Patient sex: F
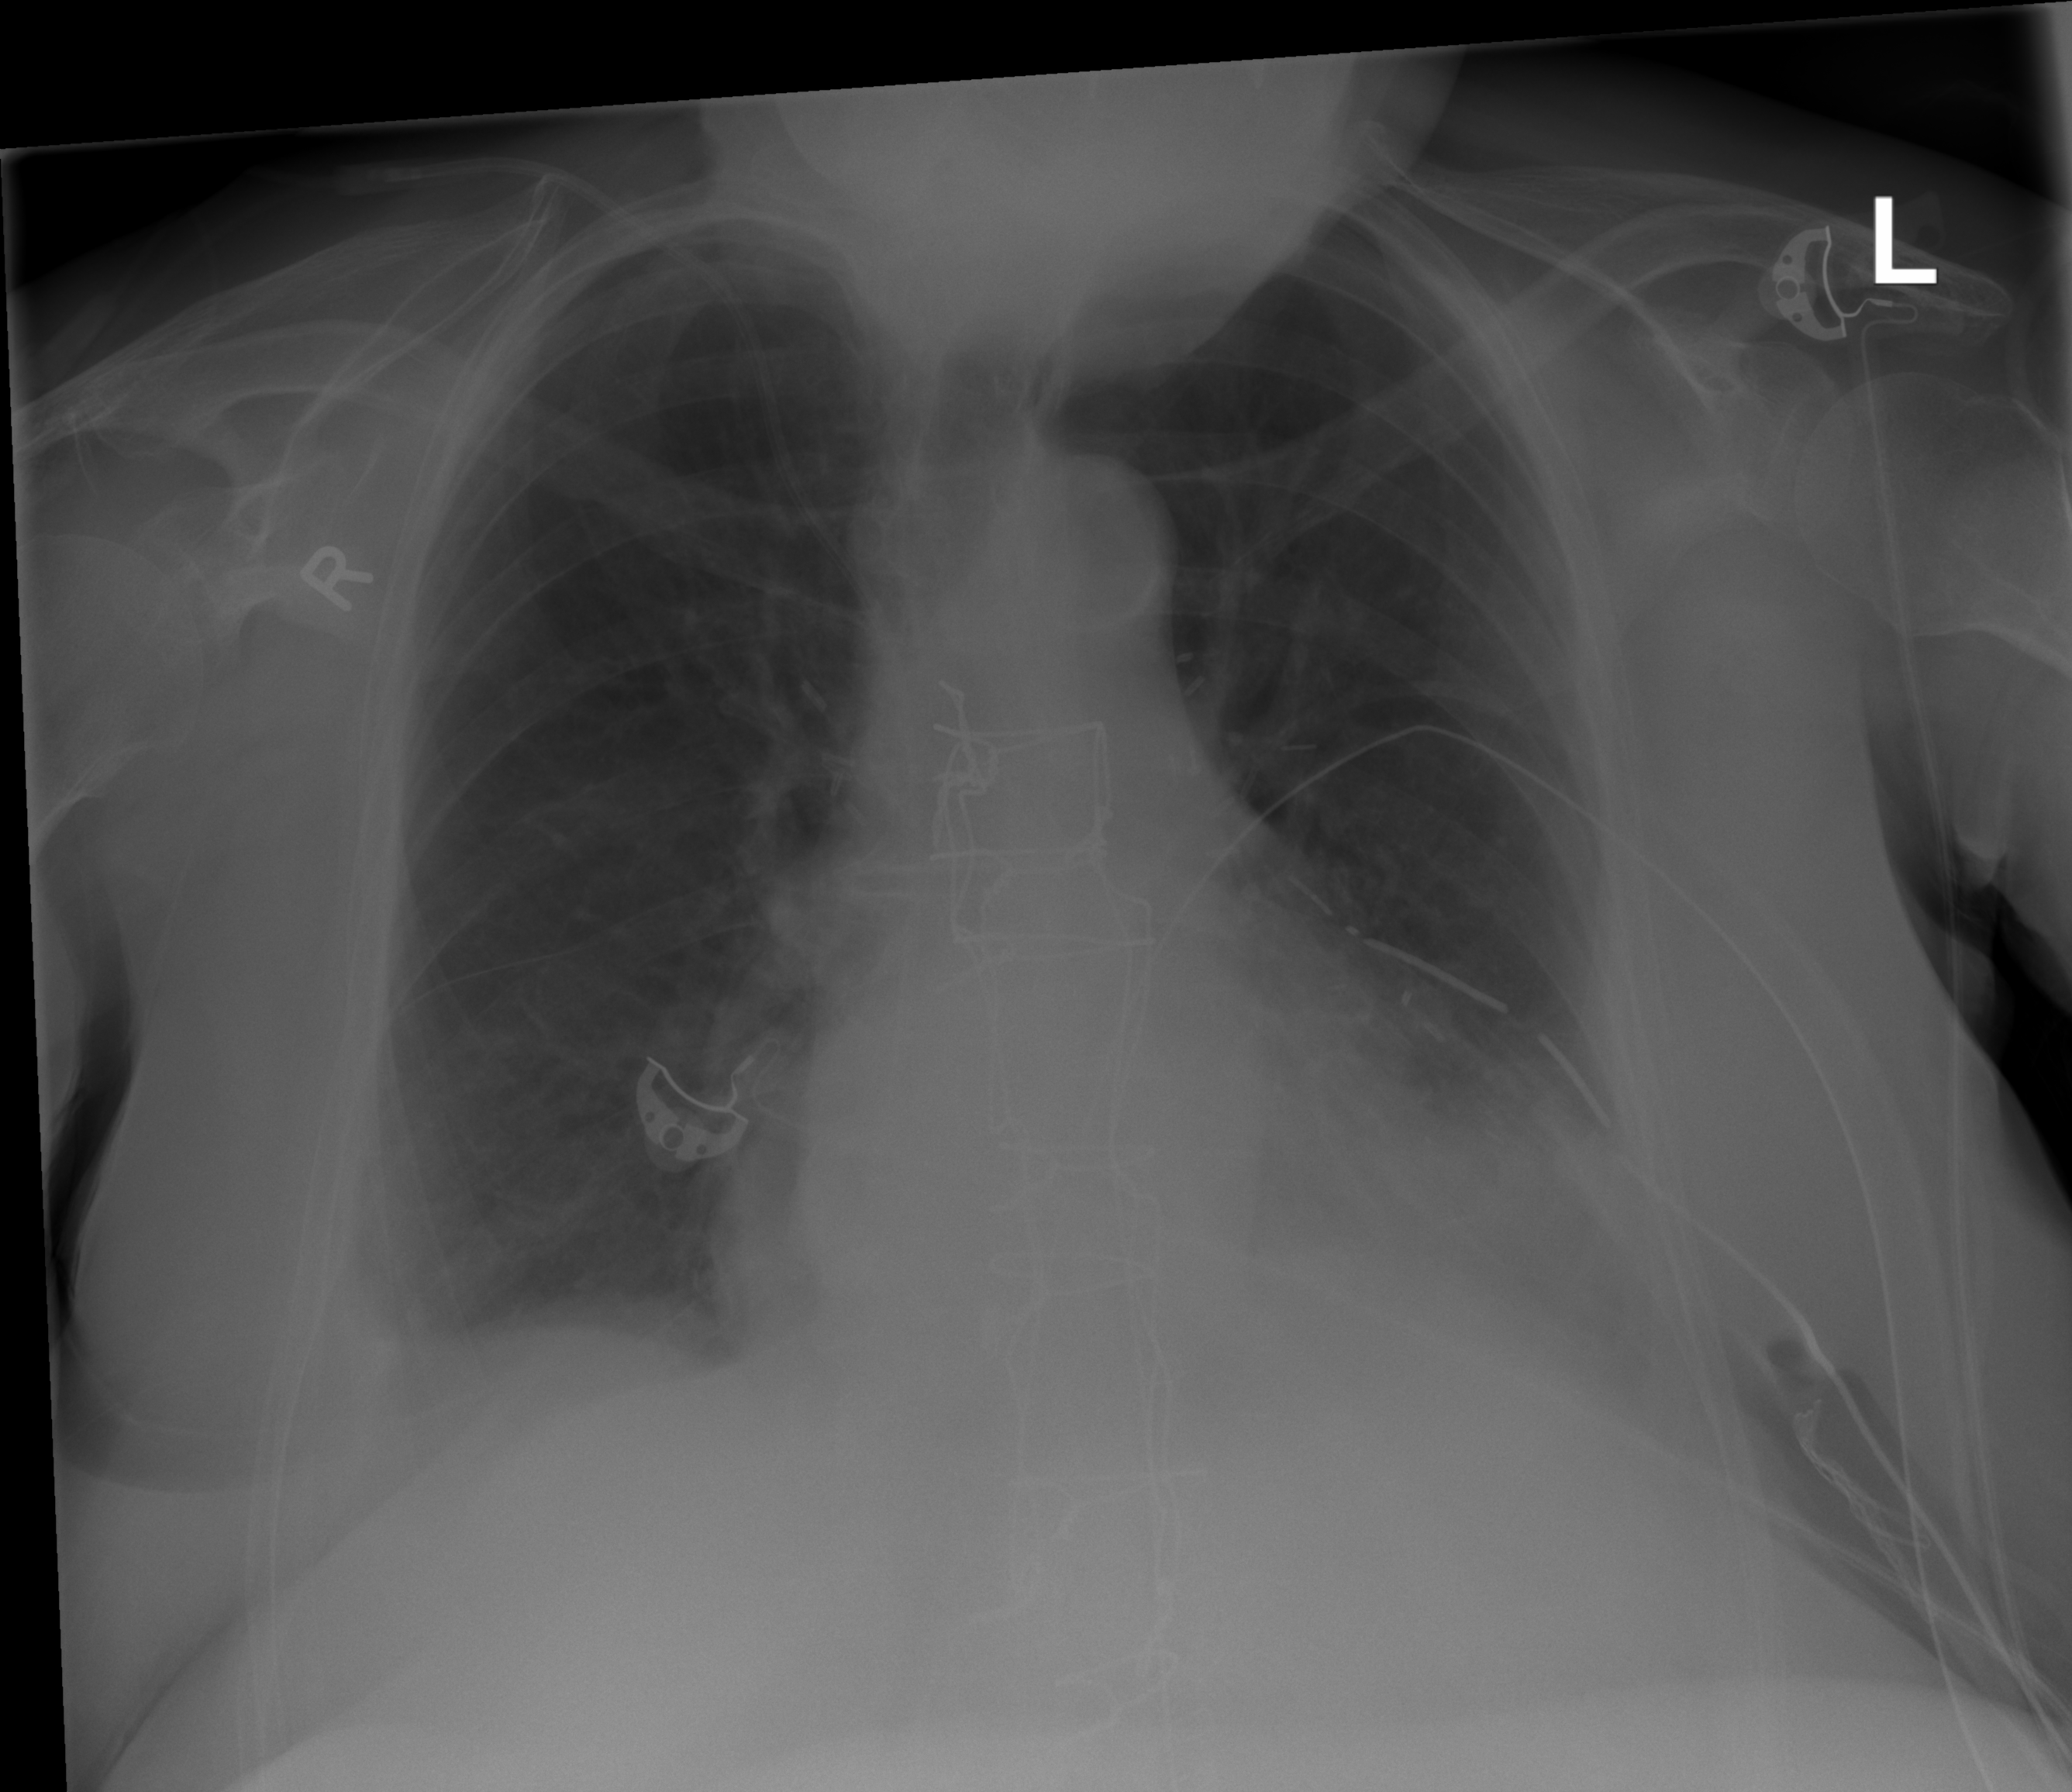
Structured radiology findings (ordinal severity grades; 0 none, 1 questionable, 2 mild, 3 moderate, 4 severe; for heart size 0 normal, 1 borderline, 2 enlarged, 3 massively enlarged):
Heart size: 2
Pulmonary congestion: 0
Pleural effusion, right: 1
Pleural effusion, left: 1
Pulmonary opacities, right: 0
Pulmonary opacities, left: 0
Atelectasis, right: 1
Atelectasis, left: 1